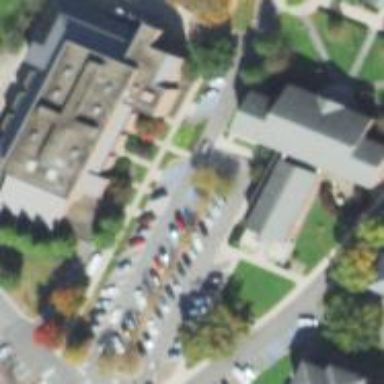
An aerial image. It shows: University building.